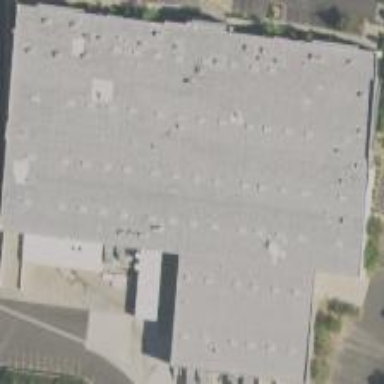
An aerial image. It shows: Warehouse building.